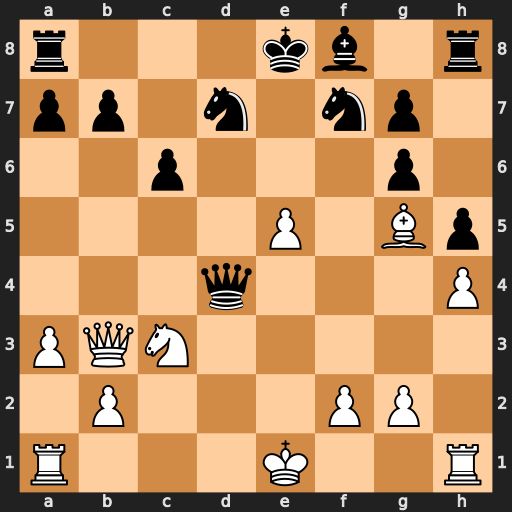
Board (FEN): r3kb1r/pp1n1np1/2p3p1/4P1Bp/3q3P/PQN5/1P3PP1/R3K2R
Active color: w
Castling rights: KQkq
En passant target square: -
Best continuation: Qe6+ Be7 Qxe7#